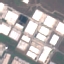
Land use / land cover: Industrial